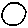
Label: circle